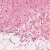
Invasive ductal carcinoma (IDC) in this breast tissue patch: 1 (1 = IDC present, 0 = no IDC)